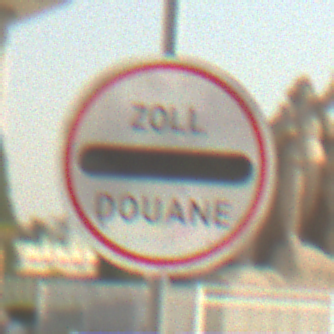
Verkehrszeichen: Zollstelle
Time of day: MorningAfternoon
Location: Outdoor (Suburban)
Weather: Clear
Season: NotSpecified
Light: Natural